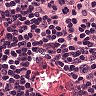
Metastatic tissue present: no